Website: walmart
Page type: address-validator
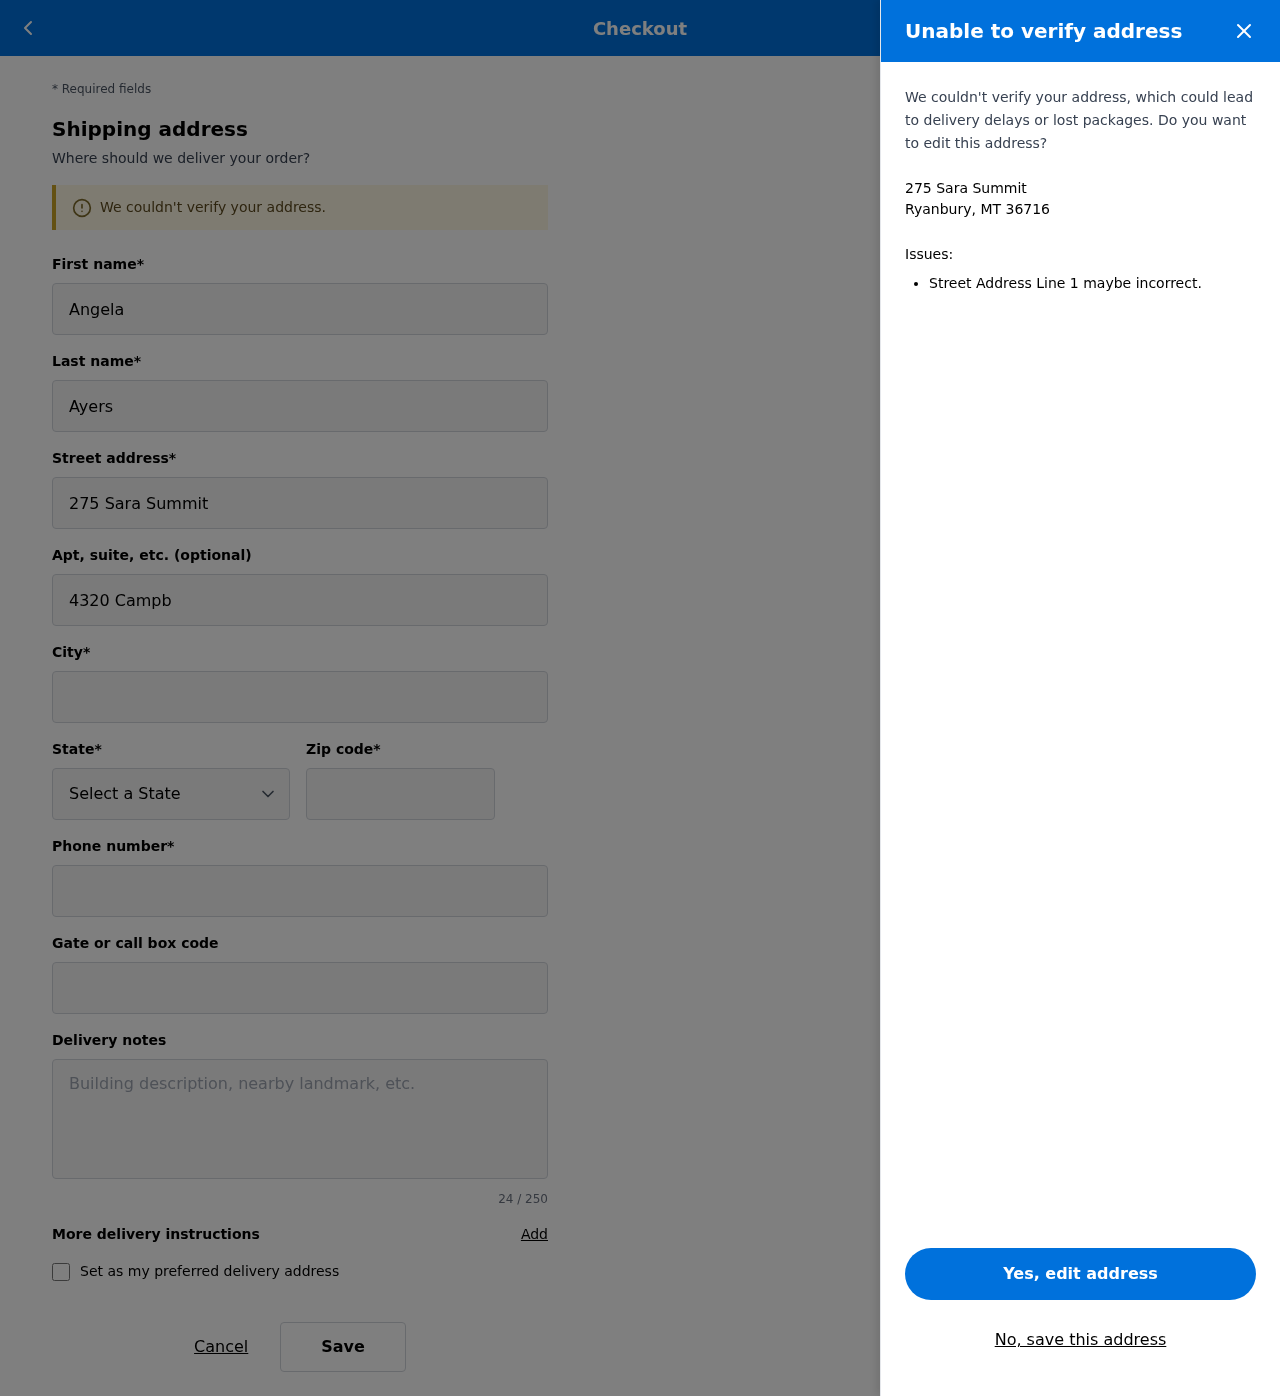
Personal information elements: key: PII_CITY_STATE_ZIP
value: Ryanbury, MT 36716
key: PII_DELIVERY_INSTRUCTIONS
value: Place behind screen door
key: PII_STATE_ABBR
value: MT
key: PII_STREET
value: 275 Sara Summit
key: PII_FIRSTNAME
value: Angela
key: PII_LASTNAME
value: Ayers
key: PII_STREET2
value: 4320 Campbell Trace Apt. 081
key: PII_CITY
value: Ryanbury
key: PII_POSTCODE
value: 36716
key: PII_PHONE
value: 9796964318
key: PII_SECURITY_CODE
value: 58FG